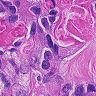
Metastatic tissue present: yes